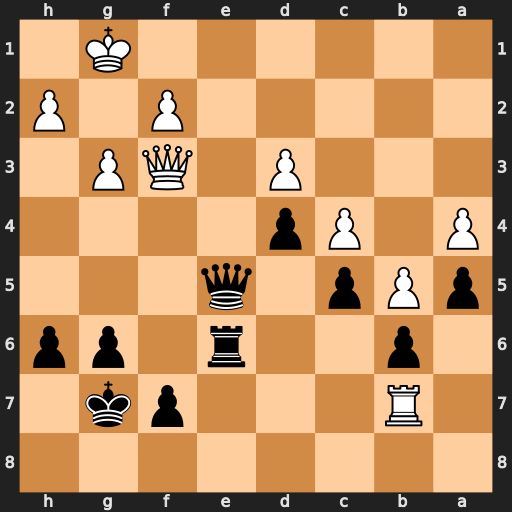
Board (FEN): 8/1R3pk1/1p2r1pp/pPp1q3/P1Pp4/3P1QP1/5P1P/6K1
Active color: b
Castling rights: -
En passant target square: -
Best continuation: Qe1+ Kg2 Rf6 Qxf6+ Kxf6